Field crop: maize
Growth stage: 2
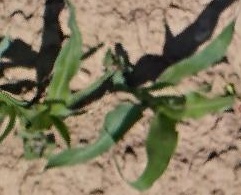
Species: maize